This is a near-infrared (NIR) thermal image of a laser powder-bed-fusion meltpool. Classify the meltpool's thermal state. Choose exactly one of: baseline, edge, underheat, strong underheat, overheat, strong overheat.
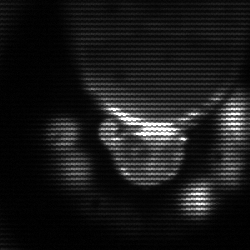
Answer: baseline